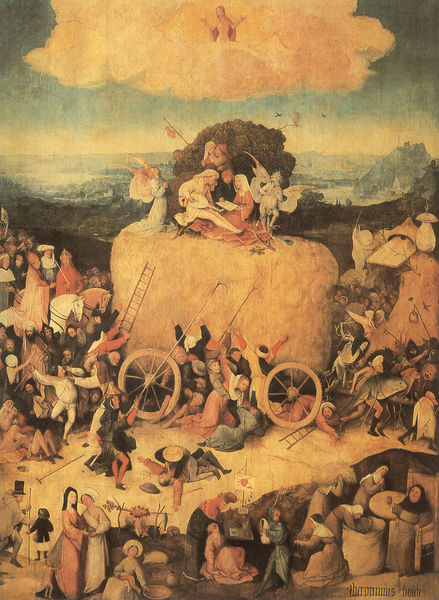
Titel: Der Heuwagen
Künstler: Hieronymus Bosch
Institution: Madrid, Museo del Prado
Schlagwörter: baum, berg, gemälde, himmel, mann, meer, frauen, landschaft, menschen, stadt, frau, hut, kleider, stroh, stuhl, tisch, tier, wolke, menge, zylinder, mord, tod, tot, signatur, horizont, gewand, gewänder, kind, instrumente, musik, pferd, pferde, reiter, räder, sack, chaos, engel, heu, berge, rad, krieg, leiter, treppe, bischof, papst, deckel, stangen, fisch, christus, jesus, kreuzzug, tiara, herz, breughel, ungeheuer, bau, mäner, heuwagen, pilz, paare, leitern, bosch, mitelalter, heronimus, engel#, fluesse, baumpferd, knder landschaft, rprügelei